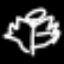
Label: angel